Question: I've been trying to successfully align the views so they look the same on other phones but I can't succeed. I just can't get it to work. Here is the background:

I want a TextView in the middle of the green zone, and in the middle of the blue zone, and an imageview in the orange zone. I already asked this and I got a suggestion to use layout_weight <URL>. But I can't correctly calculate the weight. How can I do this? Is the layout_weight is the right way to go? how do I calculate it?
The measures:
The left and right side of the screen (yellow) are empty.. 40 px each..
The green zone have a TextView at the centrer .. 236 px
The orange zone has an imageview at the center .. 44 px
The blue zone has a TextView at the center .. 120 px
The xml I used for the custom_row:
'''
<?xml version="1.0" encoding="utf-8"?>
<LinearLayout xmlns:android="http://schemas.android.com/apk/res/android"
android:layout_width="fill_parent" android:orientation="horizontal"
android:layout_height="wrap_content" android:paddingTop="10dip" android:paddingBottom="10dip">
<TextView android:id="@+id/Start_Numbering" android:textSize="19.5dip"
android:layout_width="0dp" android:layout_height="wrap_content"
android:layout_weight="0.3" android:background="@drawable/list_number_bg"
android:gravity="center"
/>
<ImageView android:id="@+id/Start_ImageView"
android:layout_weight="0.1" android:layout_height="fill_parent" android:scaleType="center"
android:layout_width="0dp" android:src="@drawable/list_noaudioavailable"
android:gravity="center"
></ImageView>
<TextView android:id="@+id/Start_Name" android:textColor="#a7e9fe"
android:textSize="25dip" android:layout_width="0dp"
android:layout_weight="0.6"
android:gravity="center" android:background="@drawable/list_name_bg"
android:layout_height="wrap_content" />
'''
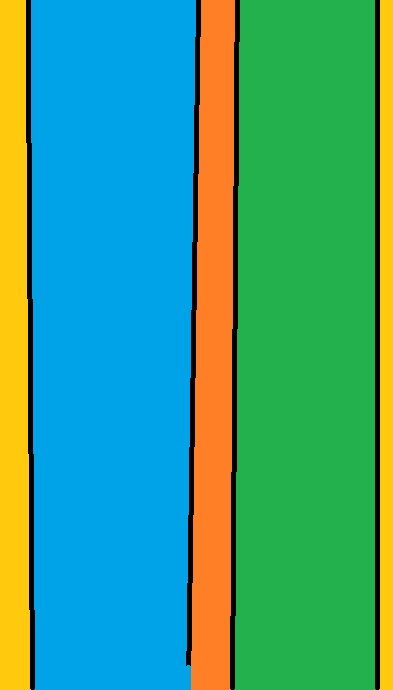
Answer: If you want your layout to be flexible for different screen sizes then you DON'T want to hard code pixel widths instead you should use layout_weights as was the answer in your previous question. For a ViewGroup you can define a total 'weightSum' and then the individual weights must be defined for each of the children which must add up to the 'weightSum' of the parent. Here is a simple example that is similar to what you described above using black and white colors:
'''
<LinearLayout android:orientation="horizontal"
android:layout_width="fill_parent"
android:layout_height="wrap_content"
android:weightSum="20">
<View android:id="@+id/view1"
android:layout_weight="2"
android:layout_width="0dp"
android:layout_height="fill_parent"
android:background="@android:color/white"/>
<View android:id="@+id/view2"
android:layout_weight="7"
android:layout_width="0dp"
android:layout_height="fill_parent"
android:background="@android:color/black"/>
<View android:id="@+id/view3"
android:layout_weight="2"
android:layout_width="0dp"
android:layout_height="fill_parent"
android:background="@android:color/white"/>
<View android:id="@+id/view4"
android:layout_weight="7"
android:layout_width="0dp"
android:layout_height="fill_parent"
android:background="@android:color/black"/>
<View android:id="@+id/view5"
android:layout_weight="2"
android:layout_width="0dp"
android:layout_height="fill_parent"
android:background="@android:color/white"/>
</LinearLayout>
The measures:
The left and right side of the screen (yellow) are empty.. 40 px each..
The green zone have a TextView at the centrer .. 236 px
The orange zone has an imageview at the center .. 44 px
The blue zone has a TextView at the center .. 120 px
'''
just convert those pixels vales into width valuse and use the sum of those pixels values as the weightSum in the parent